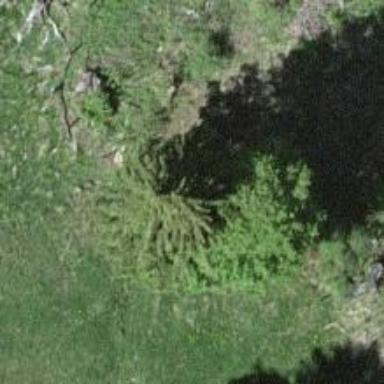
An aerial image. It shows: Evergreen tree with needle-leaved leaves.